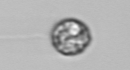
Label: coccolithophorid